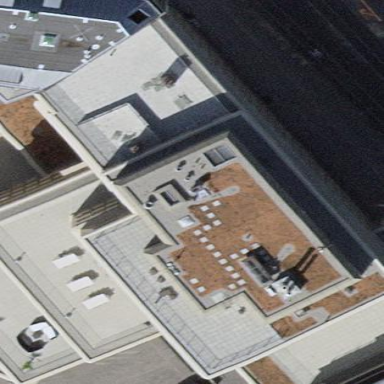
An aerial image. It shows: Commercial building.